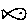
Label: fish